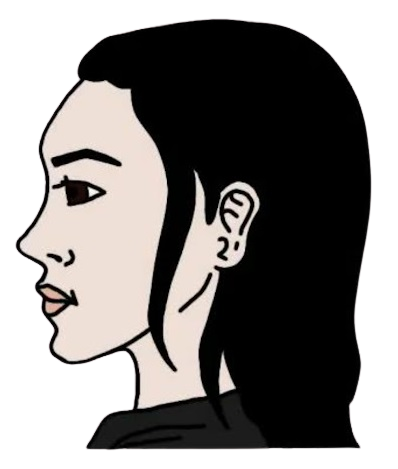
Label: 4_Yes_Chad